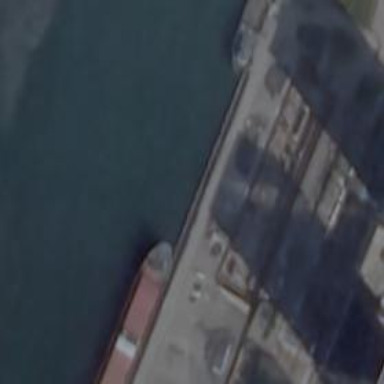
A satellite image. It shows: Man-made pier.